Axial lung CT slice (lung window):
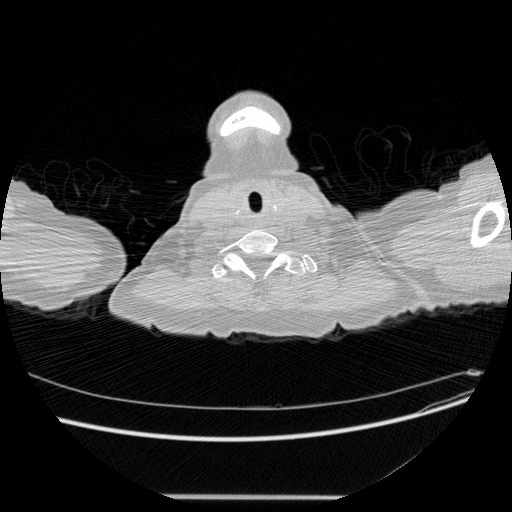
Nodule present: no